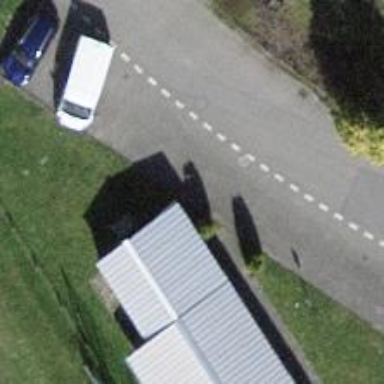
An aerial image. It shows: Parking area with surface.